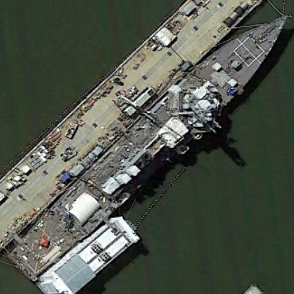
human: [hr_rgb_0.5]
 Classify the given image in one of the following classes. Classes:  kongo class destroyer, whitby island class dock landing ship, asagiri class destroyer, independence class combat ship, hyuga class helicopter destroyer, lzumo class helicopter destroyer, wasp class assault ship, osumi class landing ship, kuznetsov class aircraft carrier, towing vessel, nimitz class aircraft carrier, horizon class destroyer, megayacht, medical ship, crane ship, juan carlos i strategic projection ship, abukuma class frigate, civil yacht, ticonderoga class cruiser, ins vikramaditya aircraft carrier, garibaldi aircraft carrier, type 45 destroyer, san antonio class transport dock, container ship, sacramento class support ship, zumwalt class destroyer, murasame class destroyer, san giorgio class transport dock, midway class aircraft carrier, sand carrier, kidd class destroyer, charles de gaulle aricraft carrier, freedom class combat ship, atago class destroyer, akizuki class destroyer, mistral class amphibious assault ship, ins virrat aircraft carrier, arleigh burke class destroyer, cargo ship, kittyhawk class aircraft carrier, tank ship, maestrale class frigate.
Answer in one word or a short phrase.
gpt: Arleigh Burke class destroyer